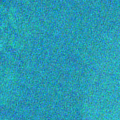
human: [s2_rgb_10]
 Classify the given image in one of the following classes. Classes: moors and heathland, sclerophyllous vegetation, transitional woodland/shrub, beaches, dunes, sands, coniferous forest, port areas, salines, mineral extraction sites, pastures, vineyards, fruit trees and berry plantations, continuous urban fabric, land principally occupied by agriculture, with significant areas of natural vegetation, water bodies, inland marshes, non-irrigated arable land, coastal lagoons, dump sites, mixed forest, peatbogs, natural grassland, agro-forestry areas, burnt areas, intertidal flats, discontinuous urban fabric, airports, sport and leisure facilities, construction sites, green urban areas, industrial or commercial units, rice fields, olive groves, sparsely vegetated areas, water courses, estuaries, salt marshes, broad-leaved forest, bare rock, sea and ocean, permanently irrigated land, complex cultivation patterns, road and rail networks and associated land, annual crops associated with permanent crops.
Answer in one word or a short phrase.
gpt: sea and ocean